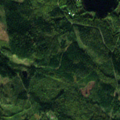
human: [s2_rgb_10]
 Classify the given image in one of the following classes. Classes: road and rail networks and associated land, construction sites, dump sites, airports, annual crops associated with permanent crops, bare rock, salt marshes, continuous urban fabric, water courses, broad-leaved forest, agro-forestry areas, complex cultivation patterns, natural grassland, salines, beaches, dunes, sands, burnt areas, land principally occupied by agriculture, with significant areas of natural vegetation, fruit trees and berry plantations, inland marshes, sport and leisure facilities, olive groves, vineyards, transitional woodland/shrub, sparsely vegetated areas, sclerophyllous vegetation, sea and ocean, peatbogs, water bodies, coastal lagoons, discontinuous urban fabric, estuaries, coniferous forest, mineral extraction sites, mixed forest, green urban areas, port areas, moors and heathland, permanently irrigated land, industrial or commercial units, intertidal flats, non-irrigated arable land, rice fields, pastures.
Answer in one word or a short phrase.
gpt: mixed forest, water bodies